Question: I found this UI online, the UI looks amazing, is there any tips on creating such a thing. It seems a customed UITableView.
Many Thanks!

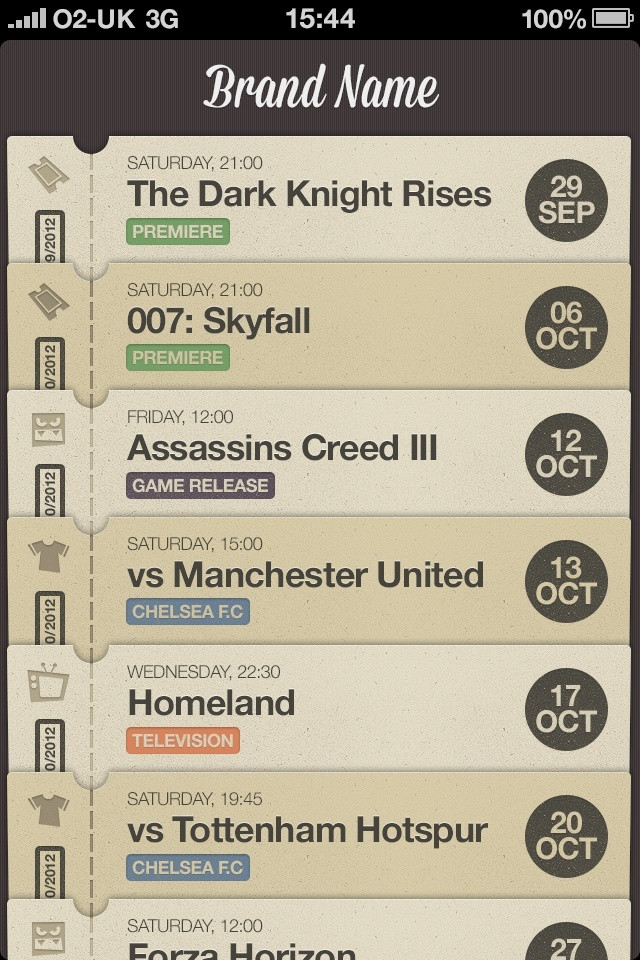
Answer: It's a 'UITableView' with a custom background image and what looks like custom layers with masking (for the date and tags).
<URL> one which will explain how to mask text on a layer. The textured look on everything is because the opacity of the layers is not quite 100%.
As for the background images I'm betting the first one doesn't include the background cell and just has the transparent cutout which shows the background. The other cells most likely have the adjacent cell "background" in the background image (since cells don't overlap). Alternating backgrounds are set based on whether the 'indexPath.row' is even or not.
The "0/2012" date on the left side looks like a 'UILabel' that's been rotated 90 degrees and stroked.
The rest of the cell is just standard text and an image.